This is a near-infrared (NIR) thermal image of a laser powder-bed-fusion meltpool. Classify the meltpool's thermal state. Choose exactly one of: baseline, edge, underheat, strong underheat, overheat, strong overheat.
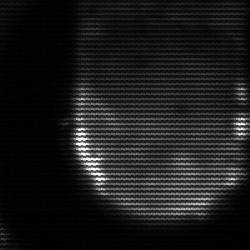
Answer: strong underheat